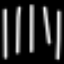
Label: line